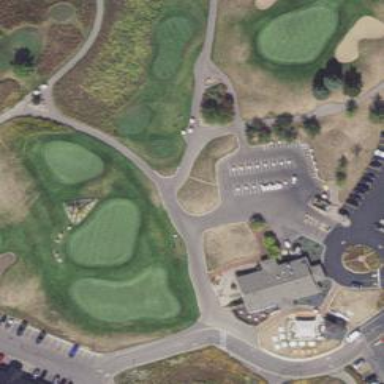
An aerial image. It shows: Path designated for golf carts.